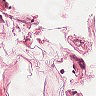
Metastatic tissue present: no